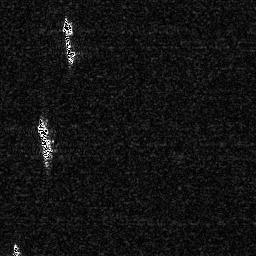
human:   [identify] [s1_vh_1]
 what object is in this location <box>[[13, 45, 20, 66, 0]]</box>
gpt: <ref>1 medium ship at the left</ref>

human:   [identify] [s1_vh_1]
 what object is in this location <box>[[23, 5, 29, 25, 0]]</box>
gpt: <ref>1 medium ship at the top left</ref>